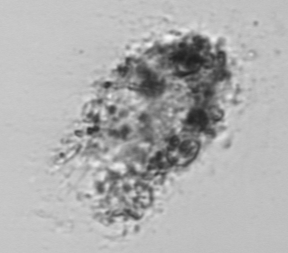
Label: Tintinnidium_mucicola